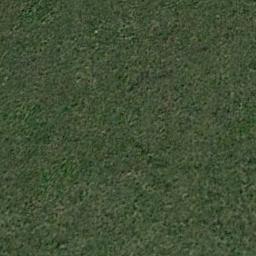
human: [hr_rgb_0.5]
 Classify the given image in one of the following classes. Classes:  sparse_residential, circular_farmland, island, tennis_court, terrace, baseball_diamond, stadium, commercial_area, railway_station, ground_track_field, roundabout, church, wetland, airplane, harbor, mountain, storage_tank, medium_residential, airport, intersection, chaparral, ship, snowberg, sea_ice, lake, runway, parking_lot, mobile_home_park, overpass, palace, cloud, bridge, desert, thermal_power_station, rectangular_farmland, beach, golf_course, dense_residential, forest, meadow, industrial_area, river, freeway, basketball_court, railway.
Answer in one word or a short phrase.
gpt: meadow